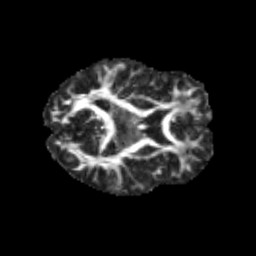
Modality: FA
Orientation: axial
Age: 13
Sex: male
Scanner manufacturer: siemens
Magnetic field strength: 3 T
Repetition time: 3.8 s
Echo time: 0.07 s